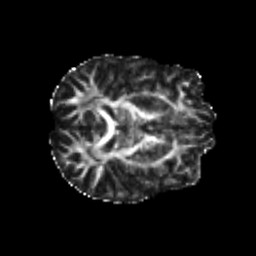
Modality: FA
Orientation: axial
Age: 22
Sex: female
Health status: healthy
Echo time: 0.074 s